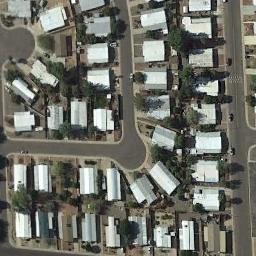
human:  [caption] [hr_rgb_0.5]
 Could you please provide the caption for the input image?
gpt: There are many buildings of different shapes and sizes in the mobile home parks .

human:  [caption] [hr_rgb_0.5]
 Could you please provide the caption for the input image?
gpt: Here is a road with mobile homes on both sides .

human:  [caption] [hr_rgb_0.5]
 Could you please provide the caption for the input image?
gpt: The mobile home park has some neatly arranged mobile homes and some trees are among these mobile homes .

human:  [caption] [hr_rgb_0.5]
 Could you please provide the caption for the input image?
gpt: The mobile home park is on the open place next to the road .

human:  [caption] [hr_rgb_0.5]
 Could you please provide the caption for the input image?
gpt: There are many gray and white buildings in the mobile home park .